Interaction volume radius: 5 \u00c5
Interaction volume height: 15 \u00c5
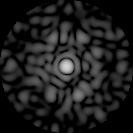
Disorder parameter: 0.858